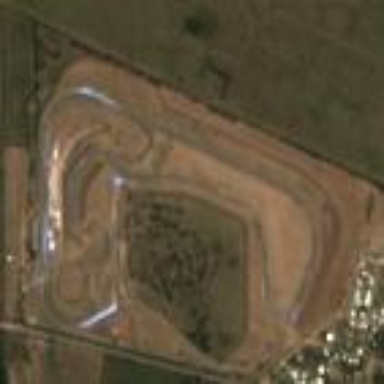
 with track for leisure land activities."